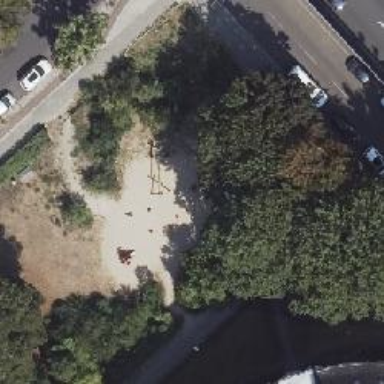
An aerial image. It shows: Playground with swings.